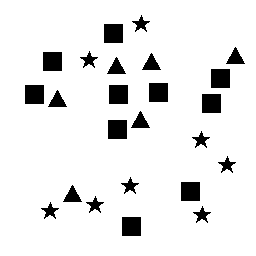
Squares: 10
Triangles: 6
Stars: 8
Total shapes: 24